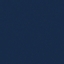
Label: SeaLake